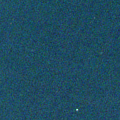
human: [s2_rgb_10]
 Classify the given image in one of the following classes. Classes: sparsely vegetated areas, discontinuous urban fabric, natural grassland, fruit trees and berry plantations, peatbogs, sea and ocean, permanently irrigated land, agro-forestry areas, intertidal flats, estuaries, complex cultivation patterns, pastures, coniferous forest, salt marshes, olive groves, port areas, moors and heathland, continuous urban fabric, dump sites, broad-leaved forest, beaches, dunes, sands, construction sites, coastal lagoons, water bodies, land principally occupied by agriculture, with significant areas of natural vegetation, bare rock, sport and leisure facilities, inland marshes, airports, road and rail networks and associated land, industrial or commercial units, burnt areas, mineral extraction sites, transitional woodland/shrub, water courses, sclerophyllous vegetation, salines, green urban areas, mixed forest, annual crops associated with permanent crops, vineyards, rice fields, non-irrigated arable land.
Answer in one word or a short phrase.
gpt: sea and ocean